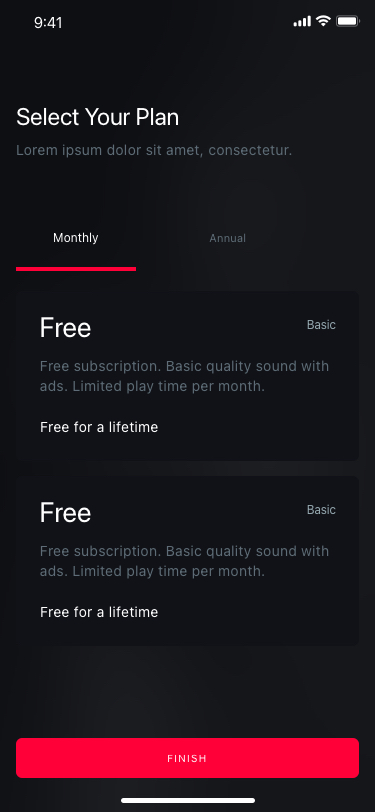
Text in this UI design:
Select Your Plan
Lorem ipsum dolor sit amet, consectetur.
Free for a lifetime
Free subscription. Basic quality sound with ads. Limited play time per month.
Free
Basic
Free for a lifetime
Free subscription. Basic quality sound with ads. Limited play time per month.
Free
Basic